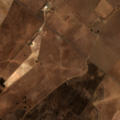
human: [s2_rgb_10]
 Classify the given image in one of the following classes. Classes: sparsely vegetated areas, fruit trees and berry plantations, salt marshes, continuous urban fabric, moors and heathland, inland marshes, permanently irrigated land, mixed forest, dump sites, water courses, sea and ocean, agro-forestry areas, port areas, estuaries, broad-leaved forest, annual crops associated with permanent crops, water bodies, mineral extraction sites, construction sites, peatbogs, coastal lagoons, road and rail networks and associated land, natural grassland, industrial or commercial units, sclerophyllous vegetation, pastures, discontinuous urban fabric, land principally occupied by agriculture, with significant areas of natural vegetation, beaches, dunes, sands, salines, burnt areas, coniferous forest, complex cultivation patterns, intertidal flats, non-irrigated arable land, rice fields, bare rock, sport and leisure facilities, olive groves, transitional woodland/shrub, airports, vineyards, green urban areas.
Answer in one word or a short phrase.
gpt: non-irrigated arable land, olive groves, agro-forestry areas